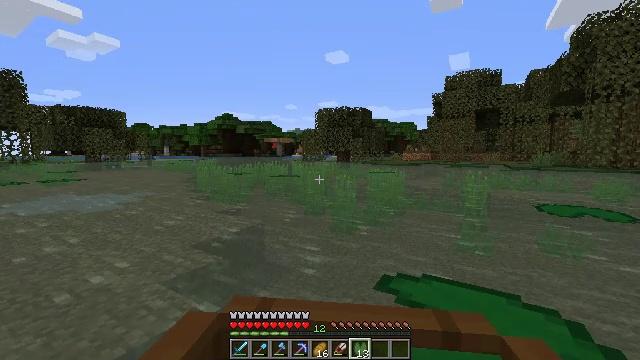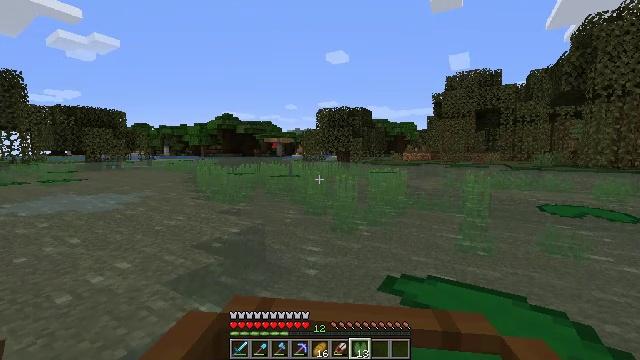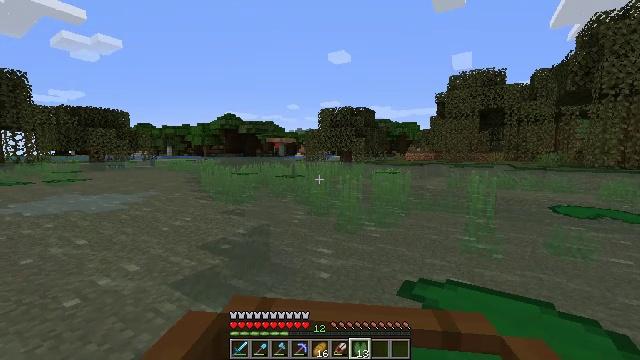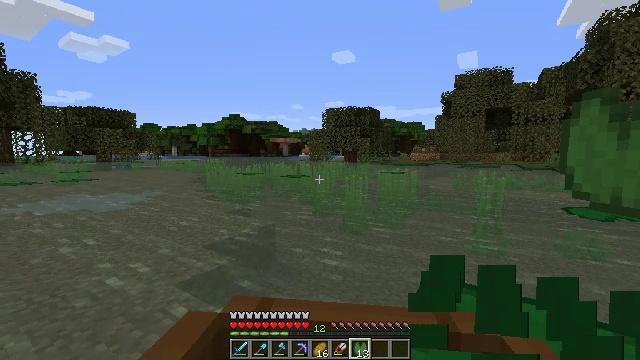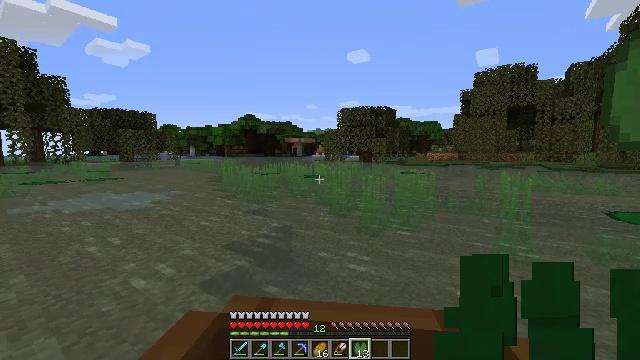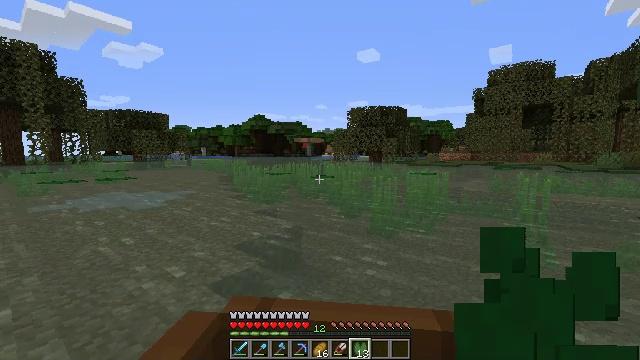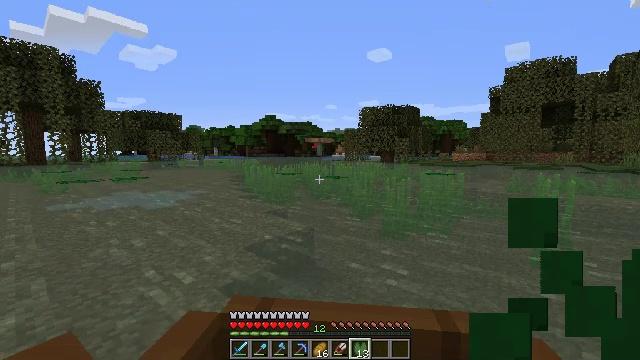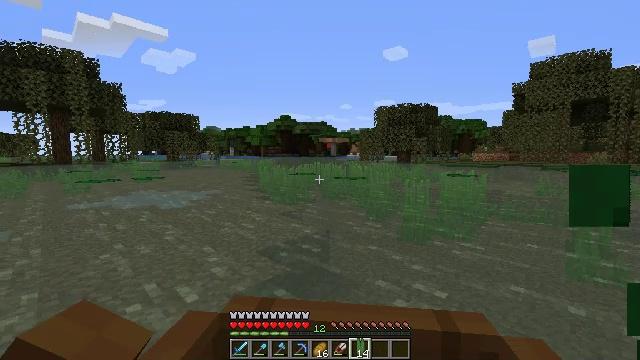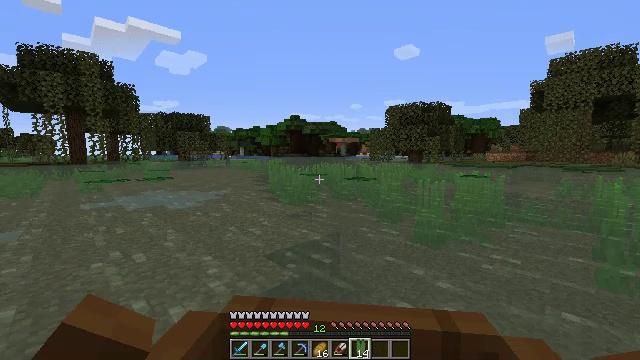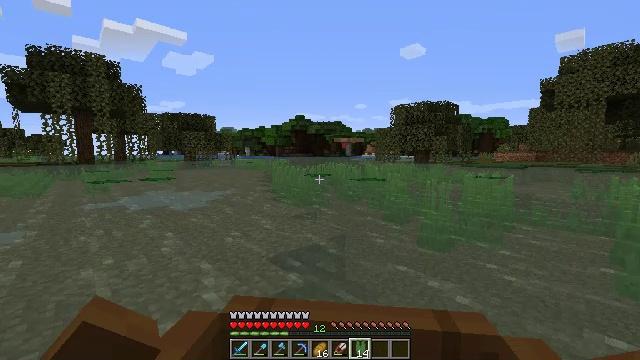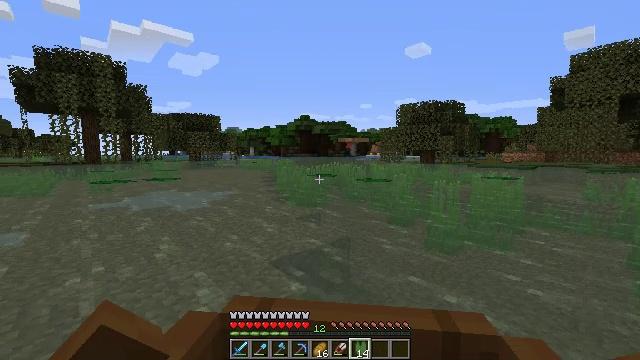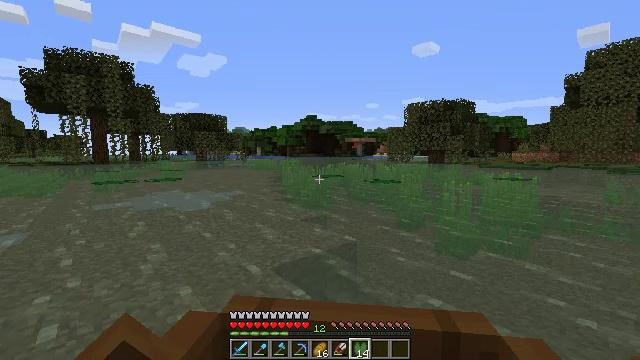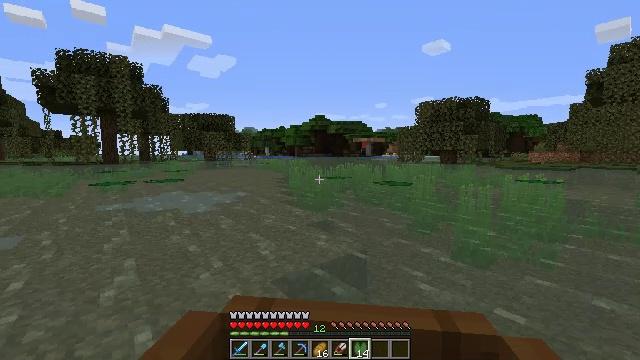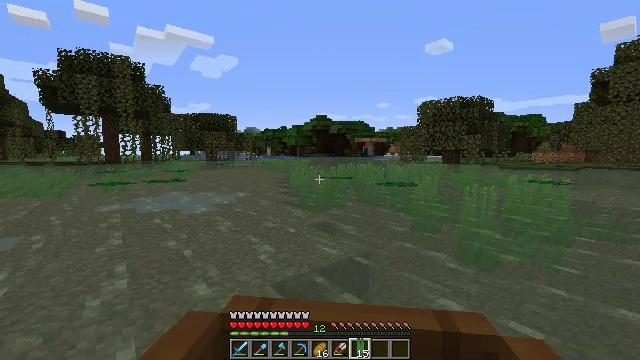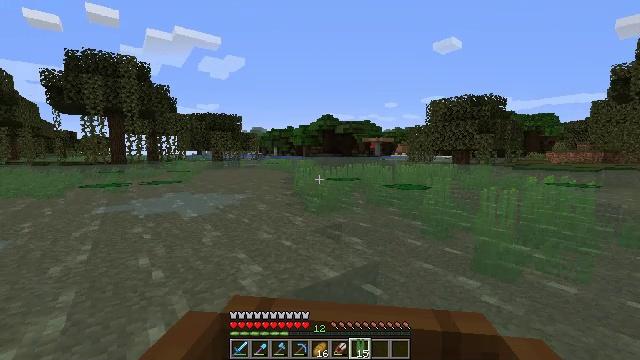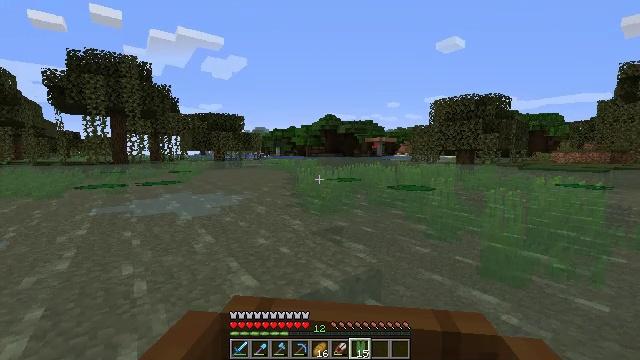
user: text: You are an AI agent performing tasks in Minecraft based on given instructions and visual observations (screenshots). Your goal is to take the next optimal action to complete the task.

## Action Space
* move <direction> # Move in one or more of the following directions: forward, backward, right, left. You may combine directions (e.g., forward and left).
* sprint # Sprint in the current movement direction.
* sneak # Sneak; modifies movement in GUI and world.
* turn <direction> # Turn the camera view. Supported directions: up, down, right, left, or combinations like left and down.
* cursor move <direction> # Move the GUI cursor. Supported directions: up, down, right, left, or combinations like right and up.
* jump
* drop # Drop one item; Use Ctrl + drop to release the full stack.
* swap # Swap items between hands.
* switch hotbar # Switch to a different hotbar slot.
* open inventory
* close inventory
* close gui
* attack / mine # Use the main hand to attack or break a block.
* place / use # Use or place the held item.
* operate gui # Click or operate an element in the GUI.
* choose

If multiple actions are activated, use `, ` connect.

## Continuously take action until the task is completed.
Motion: motion action
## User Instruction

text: Gather seagrass near the seafloor.
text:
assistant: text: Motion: move forward and move left
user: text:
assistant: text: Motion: move forward and move left
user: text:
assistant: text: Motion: move forward and move left
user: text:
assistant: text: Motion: move forward
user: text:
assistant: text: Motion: move forward
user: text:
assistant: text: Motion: move forward
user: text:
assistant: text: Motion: move forward
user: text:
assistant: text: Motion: move forward
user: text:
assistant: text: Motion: move forward
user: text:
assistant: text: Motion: move forward
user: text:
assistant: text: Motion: move forward
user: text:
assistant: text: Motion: move forward
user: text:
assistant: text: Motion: move forward
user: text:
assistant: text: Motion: move forward
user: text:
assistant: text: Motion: move forward
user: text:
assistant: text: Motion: move forward
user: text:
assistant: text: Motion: move forward
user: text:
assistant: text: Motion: move forward
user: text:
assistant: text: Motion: move forward
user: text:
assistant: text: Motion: move forward
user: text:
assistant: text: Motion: move forward
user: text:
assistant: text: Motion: move forward
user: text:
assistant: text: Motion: move forward
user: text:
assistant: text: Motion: move forward
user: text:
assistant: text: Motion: move forward
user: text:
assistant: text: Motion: move forward
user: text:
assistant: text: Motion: move forward
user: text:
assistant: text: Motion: move forward
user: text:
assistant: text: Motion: move forward
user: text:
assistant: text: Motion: move forward